Field crop: maize
Growth stage: 2
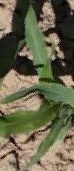
Species: maize